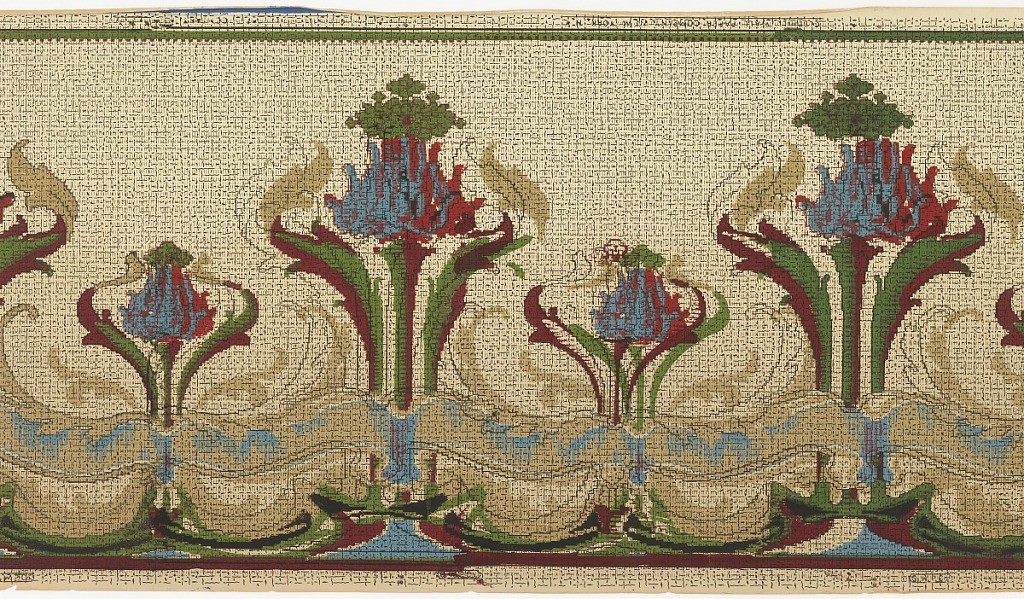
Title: Frieze
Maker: Gledhill Wall Paper Co., New York, New York, founded 1900
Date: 1905–1915
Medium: Machine-printed paper
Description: Horizontal repeat of large and small Art Nouveau inspired blossoms. Each frilly blossom grows from a stem, is framed by undulating leaves and sprouts a cloud of smaller green flowers. A wavy pattern of colorful, interwoven linework follows the bottom edge of the panel. Thin outlines of the blossoms and linework border appear to be off register, but this may be a purposeful design choice. An allover grid pattern formed of dashes and broken lines give the panel the appearance of a woven textile. This design was printed in shades of green, blue, magenta and tan on a beige background.